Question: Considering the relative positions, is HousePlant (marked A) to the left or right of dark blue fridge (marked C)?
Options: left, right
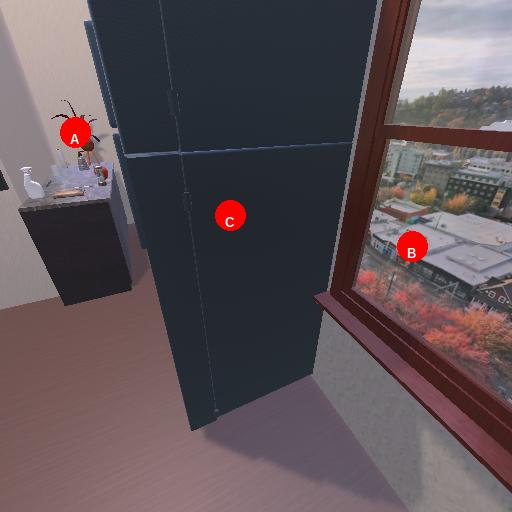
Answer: left